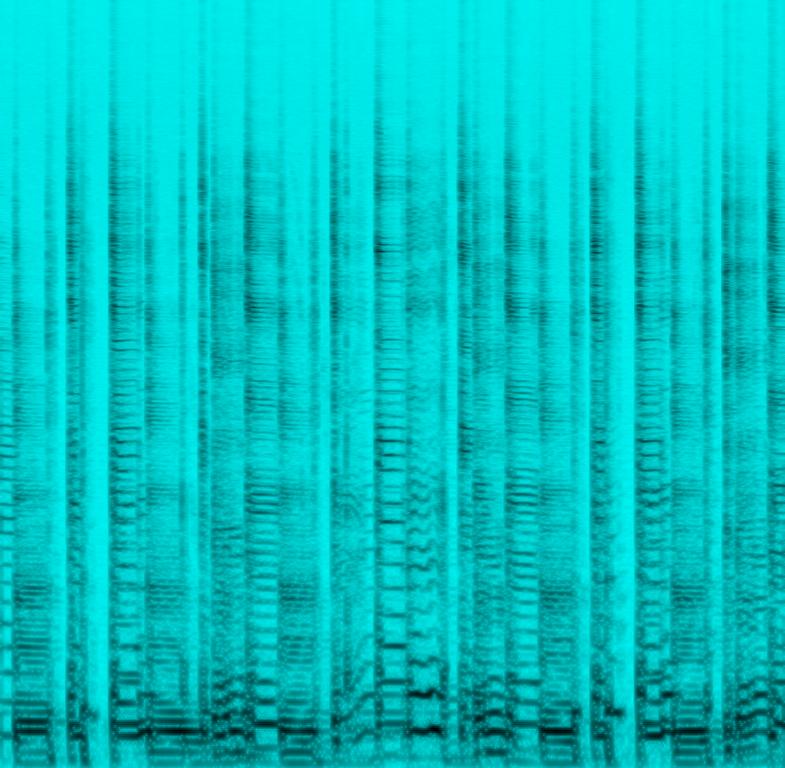
The low quality recording features a groovy bass guitar playing with guitar pedal chorus effect. In the first half of the loop, there is a modulated chorus effect, while in the second part, there is a classic chorus effect on.